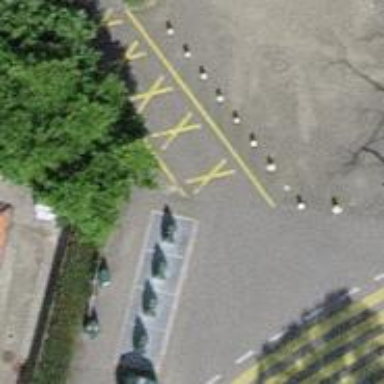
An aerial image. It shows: Bollard barrier.